Interaction volume radius: 5 \u00c5
Interaction volume height: 10 \u00c5
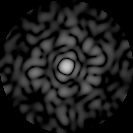
Disorder parameter: 0.8512